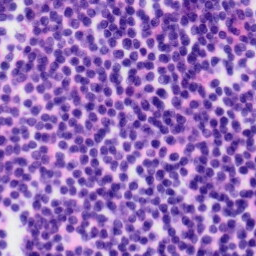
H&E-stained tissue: Tonsil